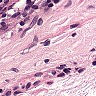
Metastatic tissue present: no